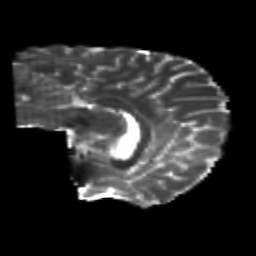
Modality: T2w
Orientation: sagittal
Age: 24
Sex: male
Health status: healthy
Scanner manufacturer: philips
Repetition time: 7.478 s
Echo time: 0.08753 s